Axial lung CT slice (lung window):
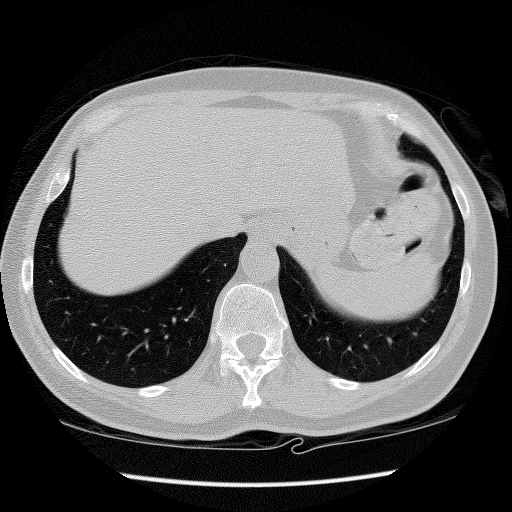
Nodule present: no